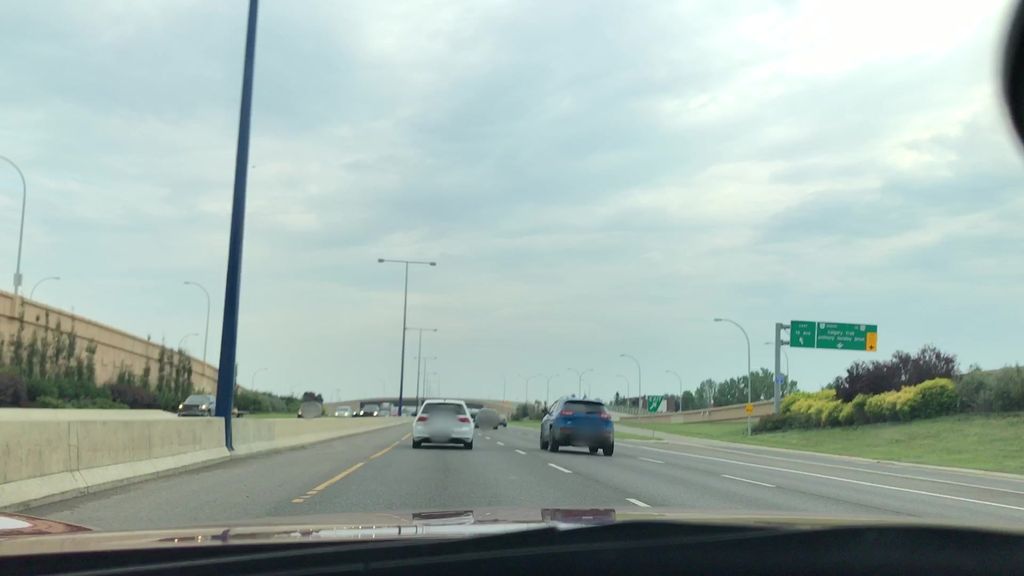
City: edmonton